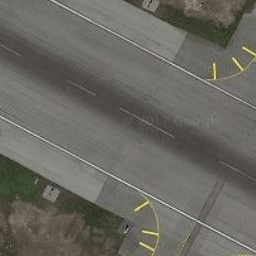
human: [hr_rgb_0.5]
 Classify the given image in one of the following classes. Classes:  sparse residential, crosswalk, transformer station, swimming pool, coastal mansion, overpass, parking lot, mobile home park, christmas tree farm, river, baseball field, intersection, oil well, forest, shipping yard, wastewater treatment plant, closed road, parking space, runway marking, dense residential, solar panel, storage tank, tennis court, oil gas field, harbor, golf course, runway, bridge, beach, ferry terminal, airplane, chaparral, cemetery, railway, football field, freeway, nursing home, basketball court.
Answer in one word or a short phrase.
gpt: runway